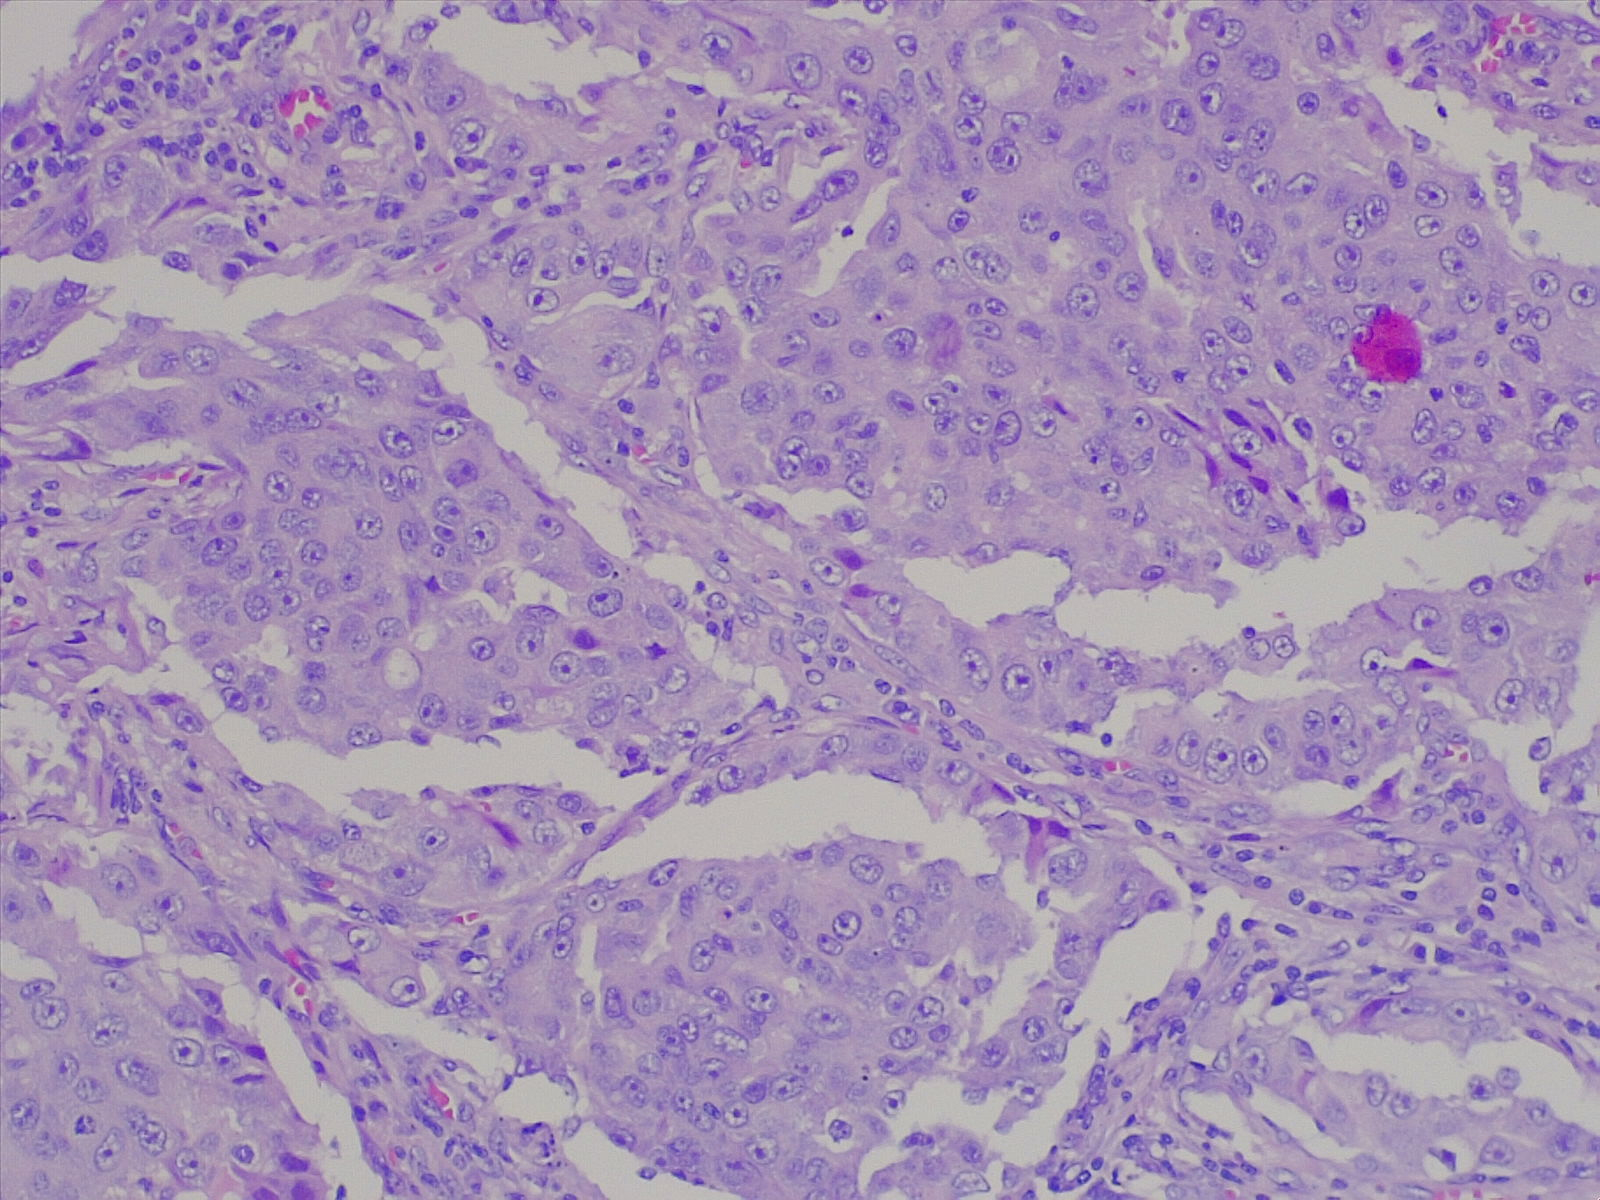
Label: lung adenocarcinoma, moderately differentiated